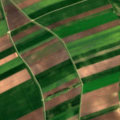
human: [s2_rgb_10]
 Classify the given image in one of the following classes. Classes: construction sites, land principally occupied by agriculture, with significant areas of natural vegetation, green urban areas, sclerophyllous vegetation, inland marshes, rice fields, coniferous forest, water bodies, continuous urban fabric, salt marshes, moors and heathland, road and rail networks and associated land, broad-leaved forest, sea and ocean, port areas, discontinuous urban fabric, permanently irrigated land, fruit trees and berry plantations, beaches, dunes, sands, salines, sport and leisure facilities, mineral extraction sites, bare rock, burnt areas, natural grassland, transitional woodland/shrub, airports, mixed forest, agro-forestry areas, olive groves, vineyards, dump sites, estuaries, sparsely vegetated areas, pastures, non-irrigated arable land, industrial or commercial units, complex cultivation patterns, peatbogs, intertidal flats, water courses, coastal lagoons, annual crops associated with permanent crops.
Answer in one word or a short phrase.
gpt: non-irrigated arable land